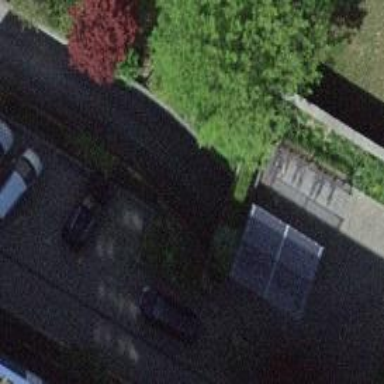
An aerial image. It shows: Parking entrance.